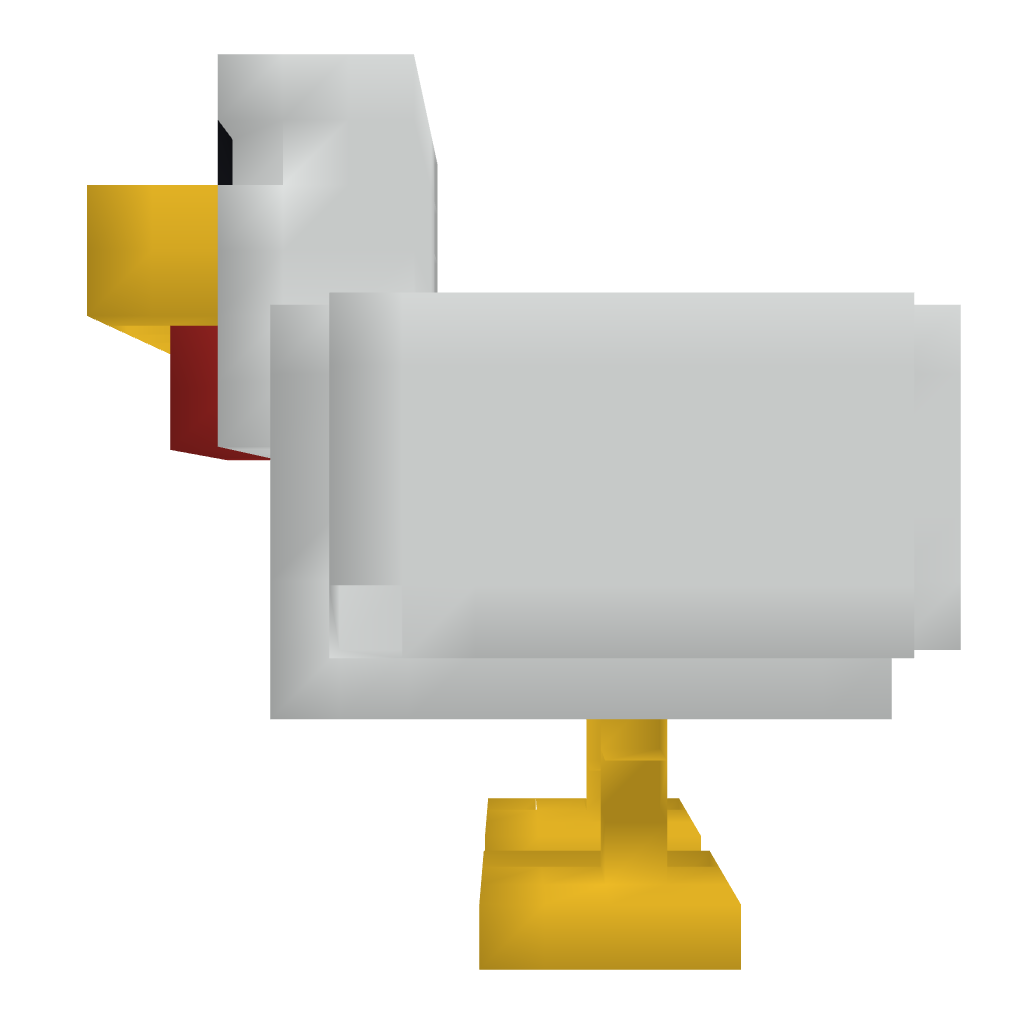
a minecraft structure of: Pixel art chicken